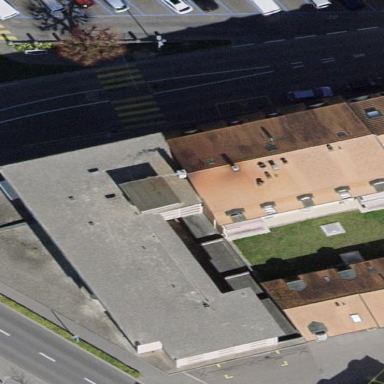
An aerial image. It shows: Apartments building with gambrel roof.